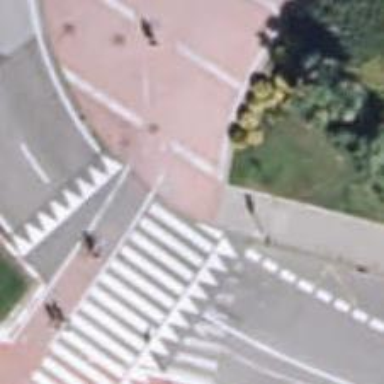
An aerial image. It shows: Kerb serving as barrier.